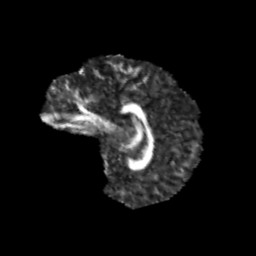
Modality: FA
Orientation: sagittal
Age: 10
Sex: female
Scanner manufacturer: siemens
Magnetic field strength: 3 T
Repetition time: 3.8 s
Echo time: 0.07 s